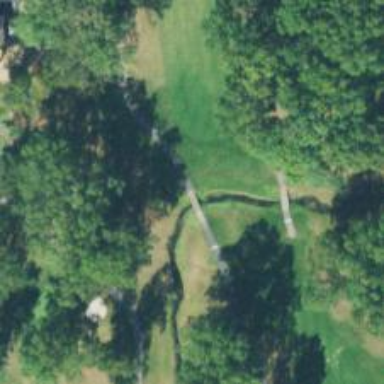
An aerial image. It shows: Bridge over path used as golf cartpath.